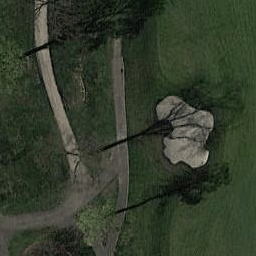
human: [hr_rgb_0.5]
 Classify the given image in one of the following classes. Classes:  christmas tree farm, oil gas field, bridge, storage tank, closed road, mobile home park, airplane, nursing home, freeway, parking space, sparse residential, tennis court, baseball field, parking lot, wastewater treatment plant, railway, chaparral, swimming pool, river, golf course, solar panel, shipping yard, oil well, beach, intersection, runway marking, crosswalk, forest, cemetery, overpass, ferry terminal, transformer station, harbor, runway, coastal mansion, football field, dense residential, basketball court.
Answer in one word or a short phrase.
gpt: golf course